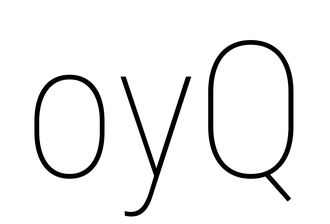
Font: Roboto_Condensed_Thin